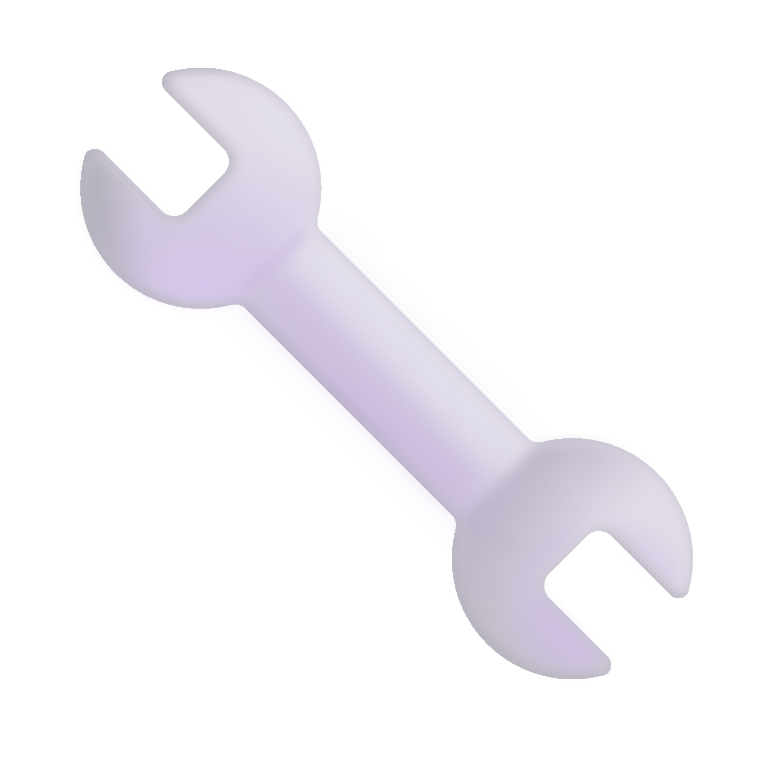
wrench color